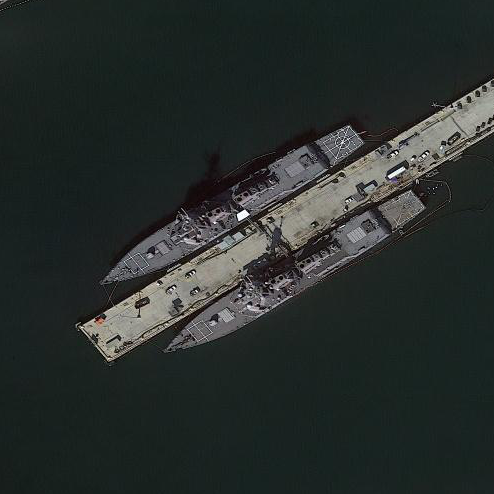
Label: destroyer